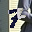
Label: 7